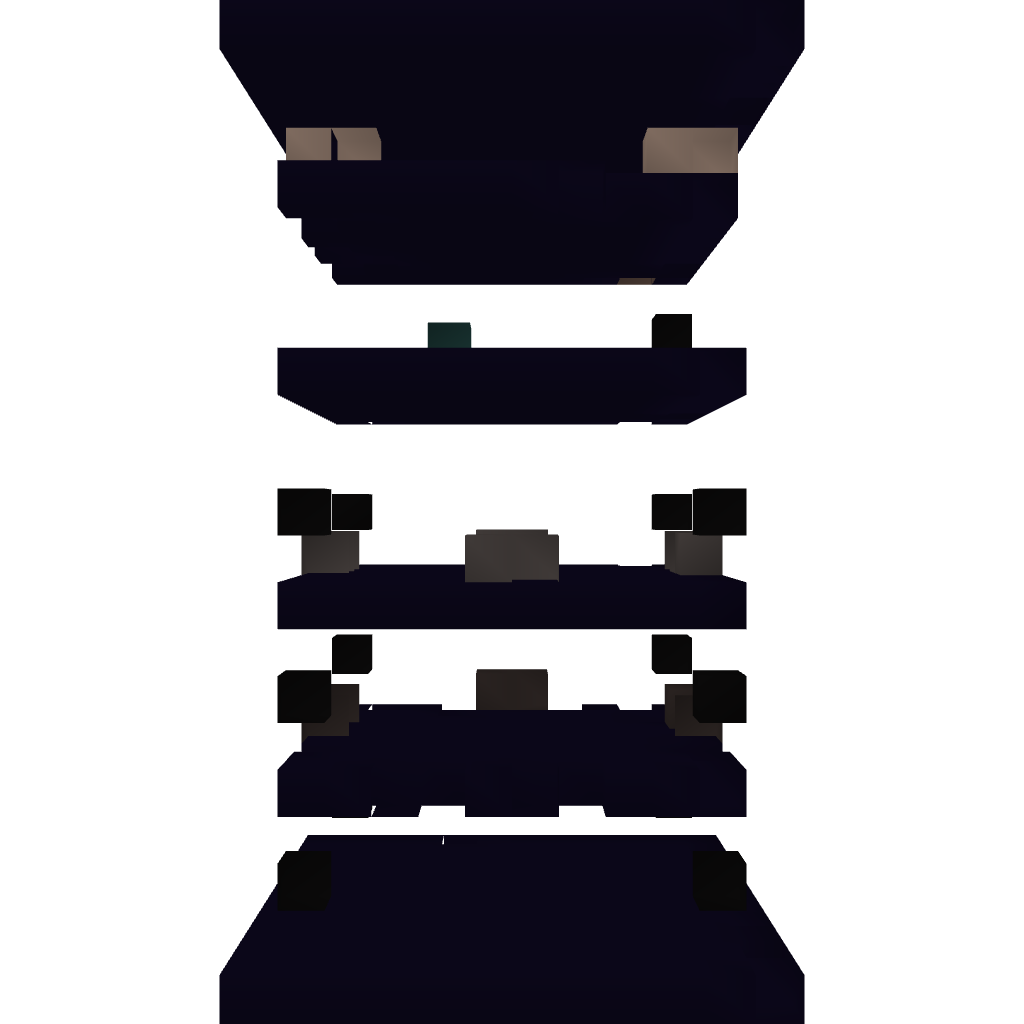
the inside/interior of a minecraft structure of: WitchHouse